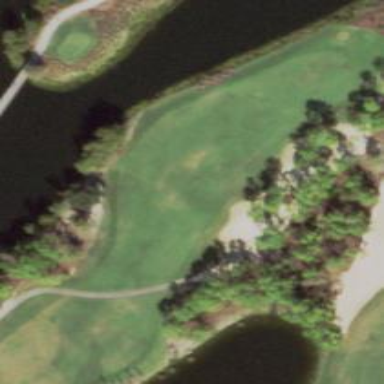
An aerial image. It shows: Golf bunker filled with natural sand.